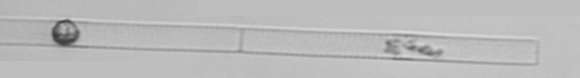
Label: Dactyliosolen_blavyanus